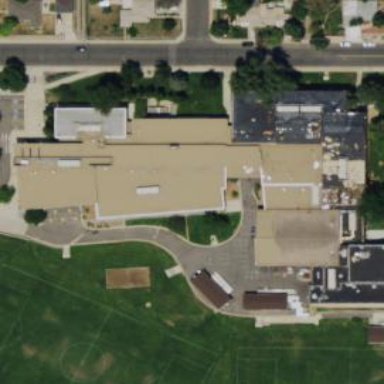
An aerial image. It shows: School building.